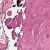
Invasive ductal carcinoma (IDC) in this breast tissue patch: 0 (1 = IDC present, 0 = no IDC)